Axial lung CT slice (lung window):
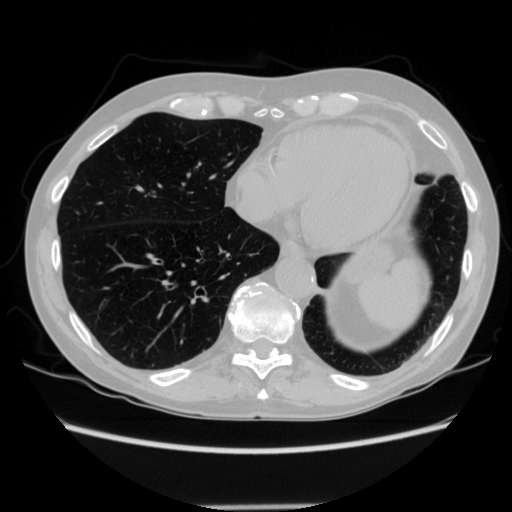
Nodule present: no